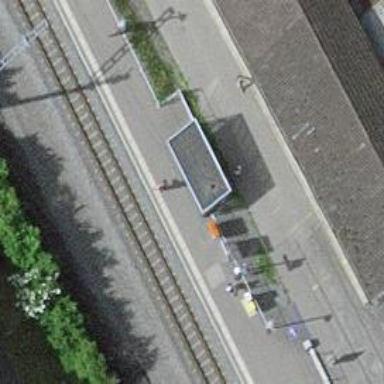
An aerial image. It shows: Halt on the railway.